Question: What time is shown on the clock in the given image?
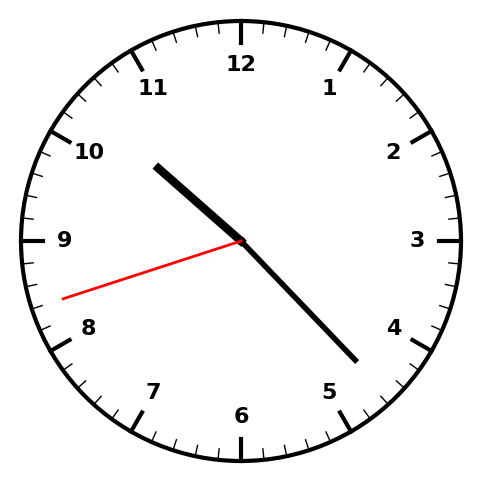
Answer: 10:22:42